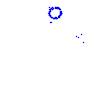
Particle: kaon